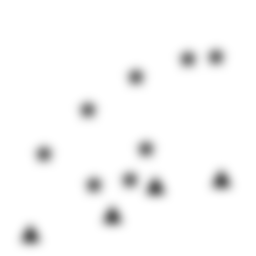
Squares: 0
Triangles: 4
Stars: 8
Total shapes: 12